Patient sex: M
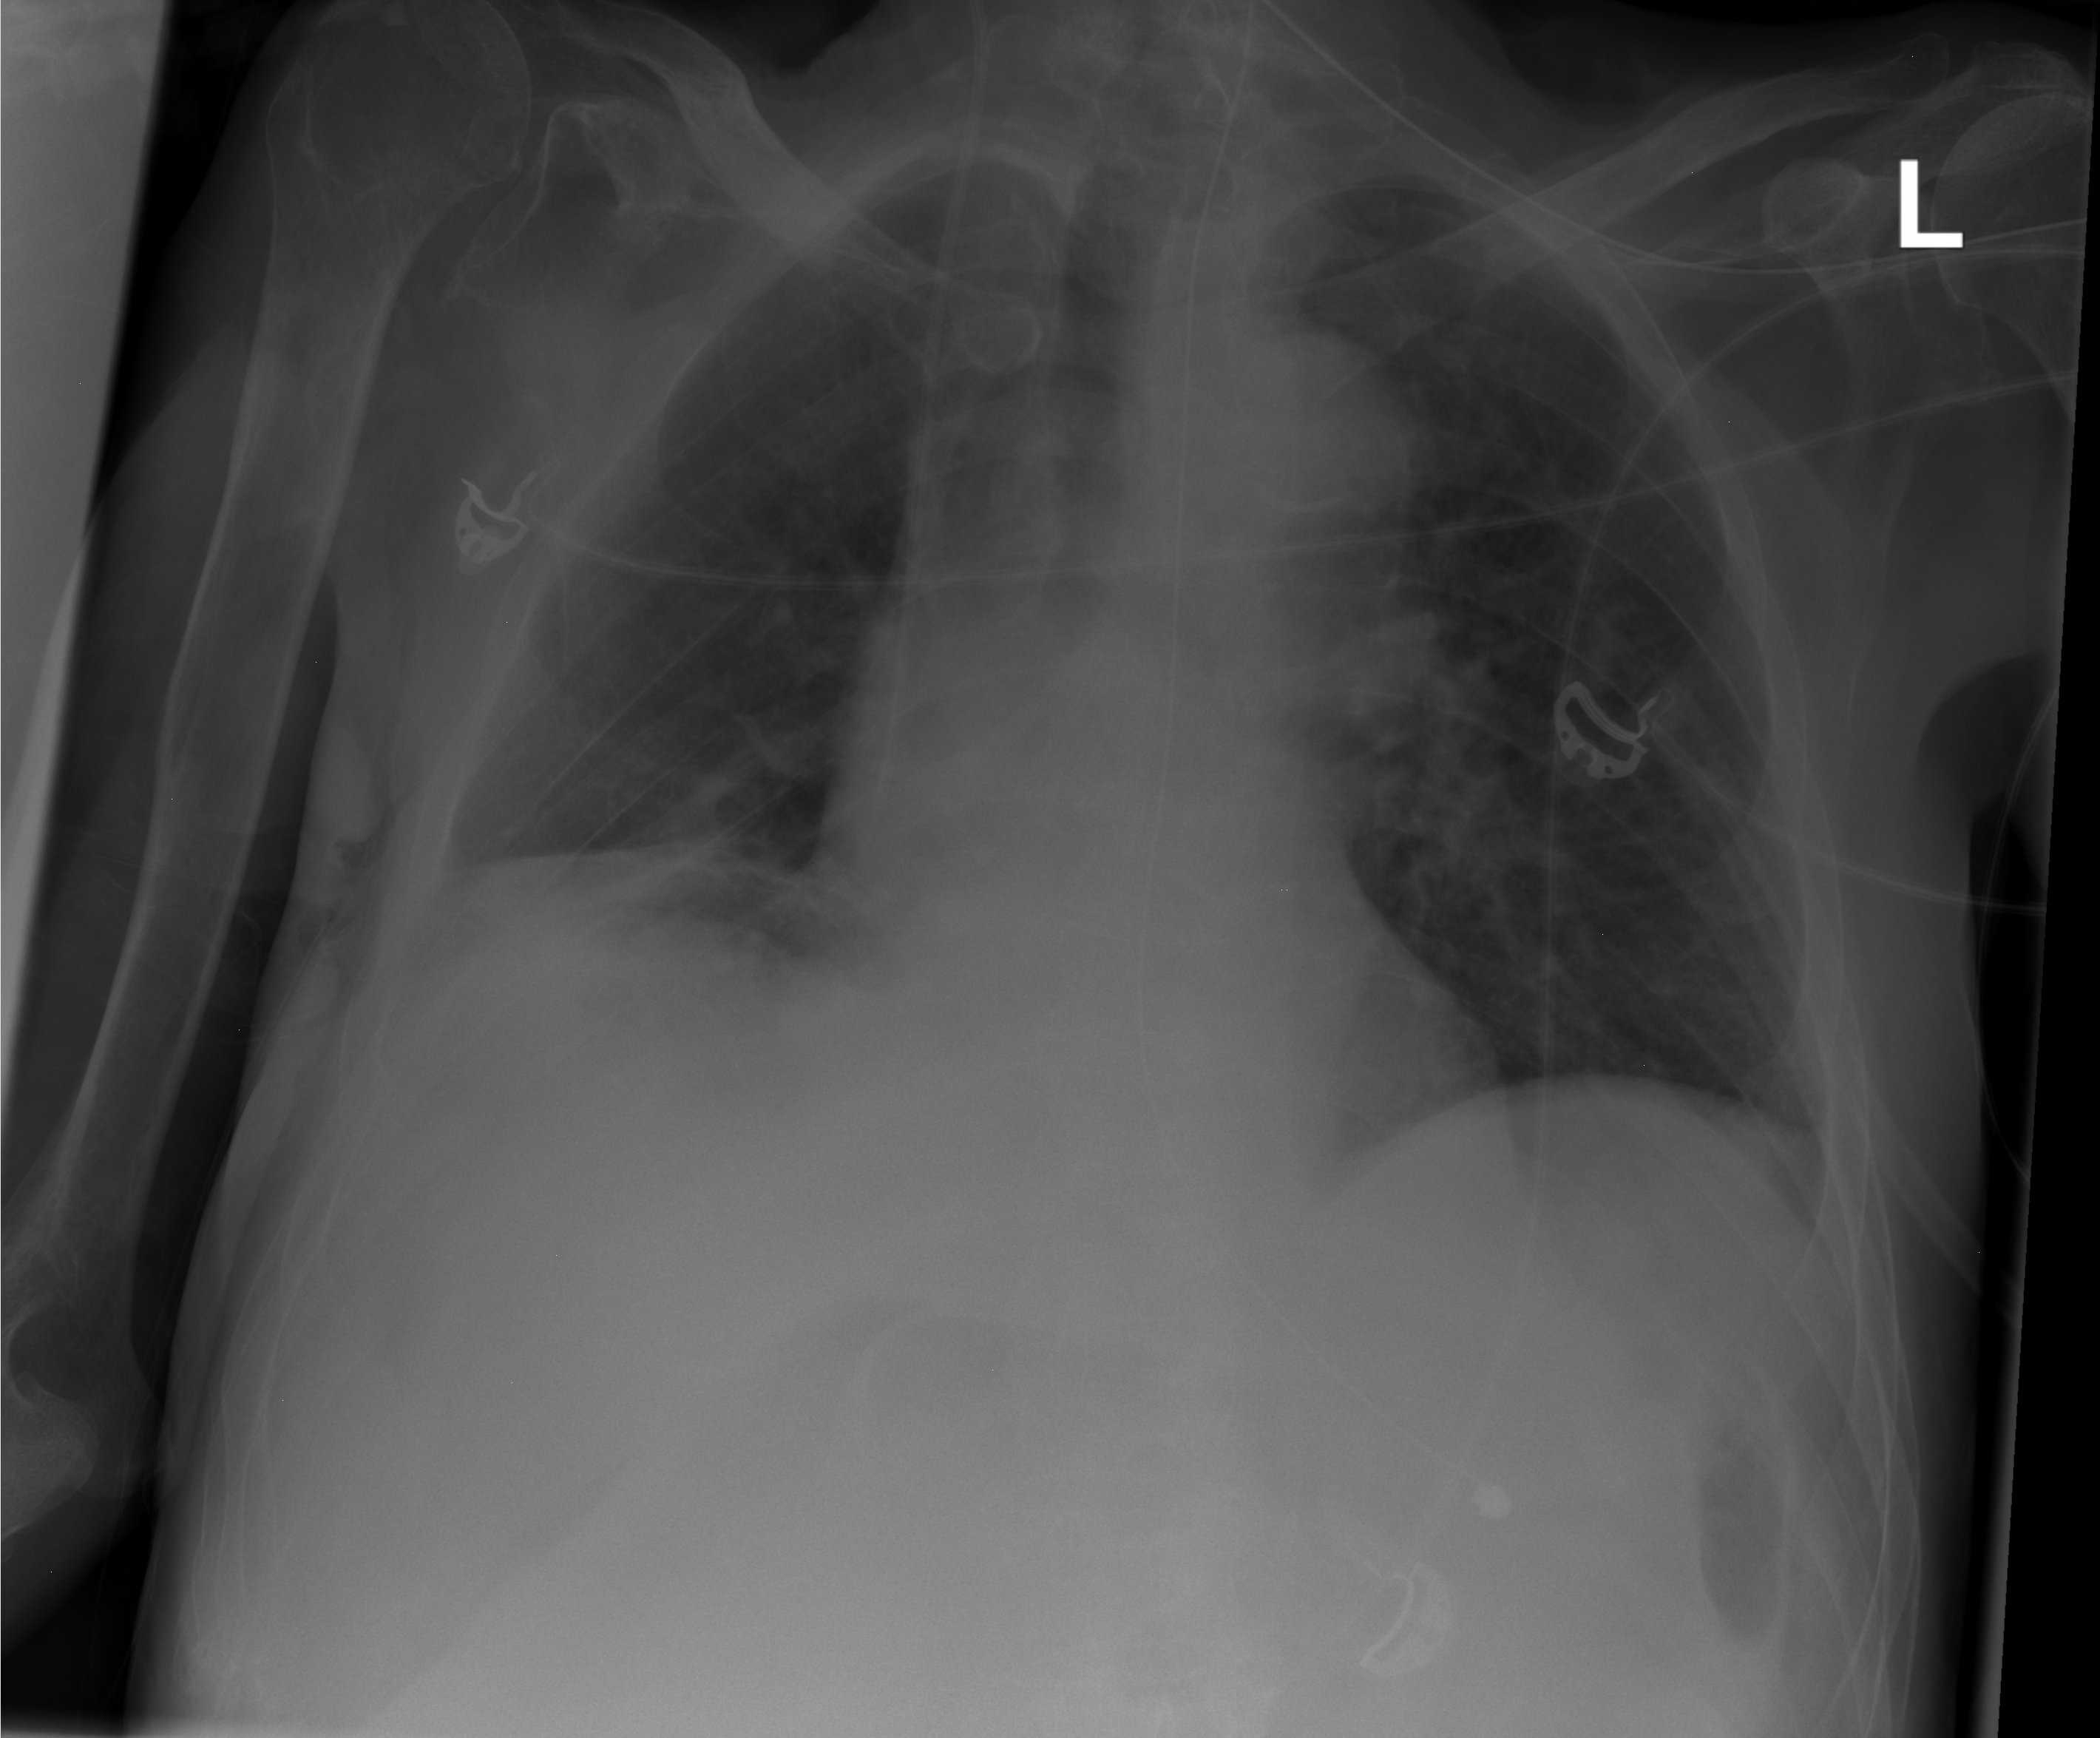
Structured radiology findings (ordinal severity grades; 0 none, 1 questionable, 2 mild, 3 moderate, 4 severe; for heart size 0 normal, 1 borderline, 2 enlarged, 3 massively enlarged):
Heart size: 0
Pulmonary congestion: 0
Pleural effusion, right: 1
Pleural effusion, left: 0
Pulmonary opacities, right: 2
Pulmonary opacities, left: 0
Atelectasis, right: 3
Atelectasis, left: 0